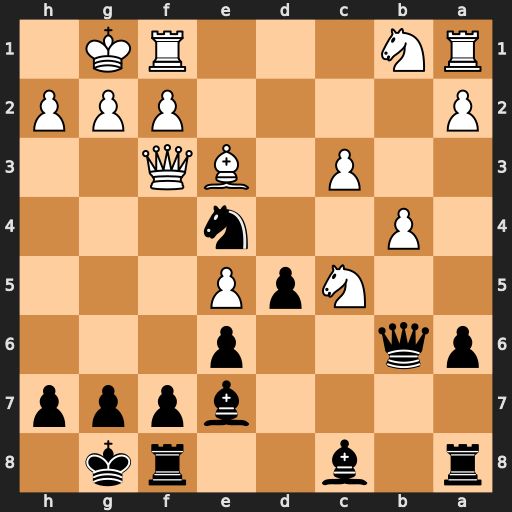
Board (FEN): r1b2rk1/4bppp/pq2p3/2NpP3/1P2n3/2P1BQ2/P4PPP/RN3RK1
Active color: b
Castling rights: -
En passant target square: -
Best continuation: Bxc5 bxc5 Qb2